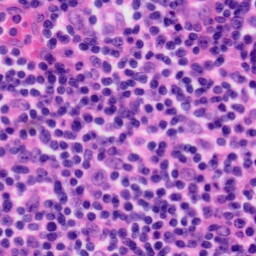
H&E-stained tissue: Tonsil